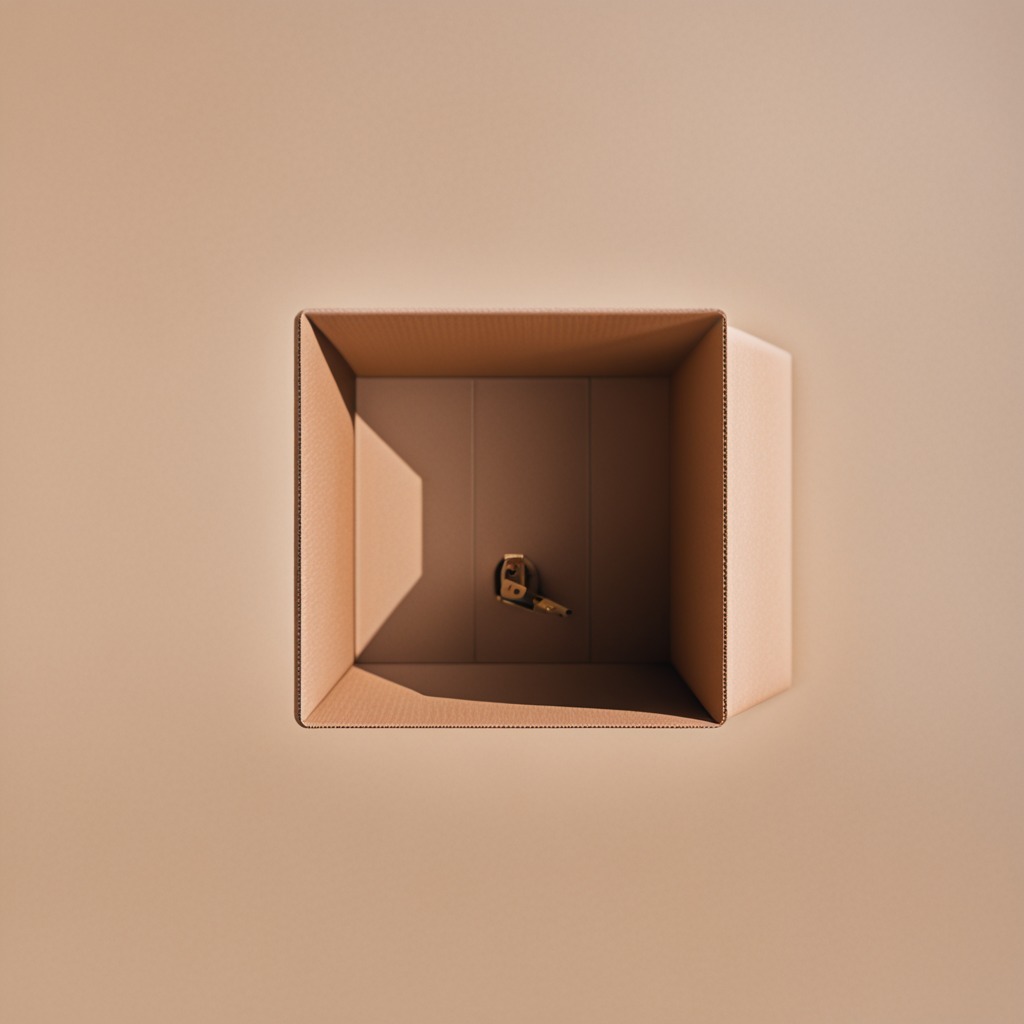
A measuring tape is lying on the cardboard box surface.